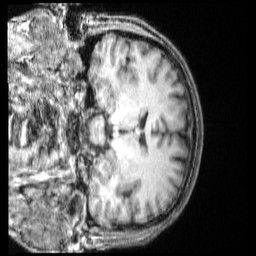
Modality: T1w
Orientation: coronal
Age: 36
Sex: male
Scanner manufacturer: siemens
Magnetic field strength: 3 T
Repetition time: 2 s
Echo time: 0.00339 s